Platform: macOS
Application: Arc Browser
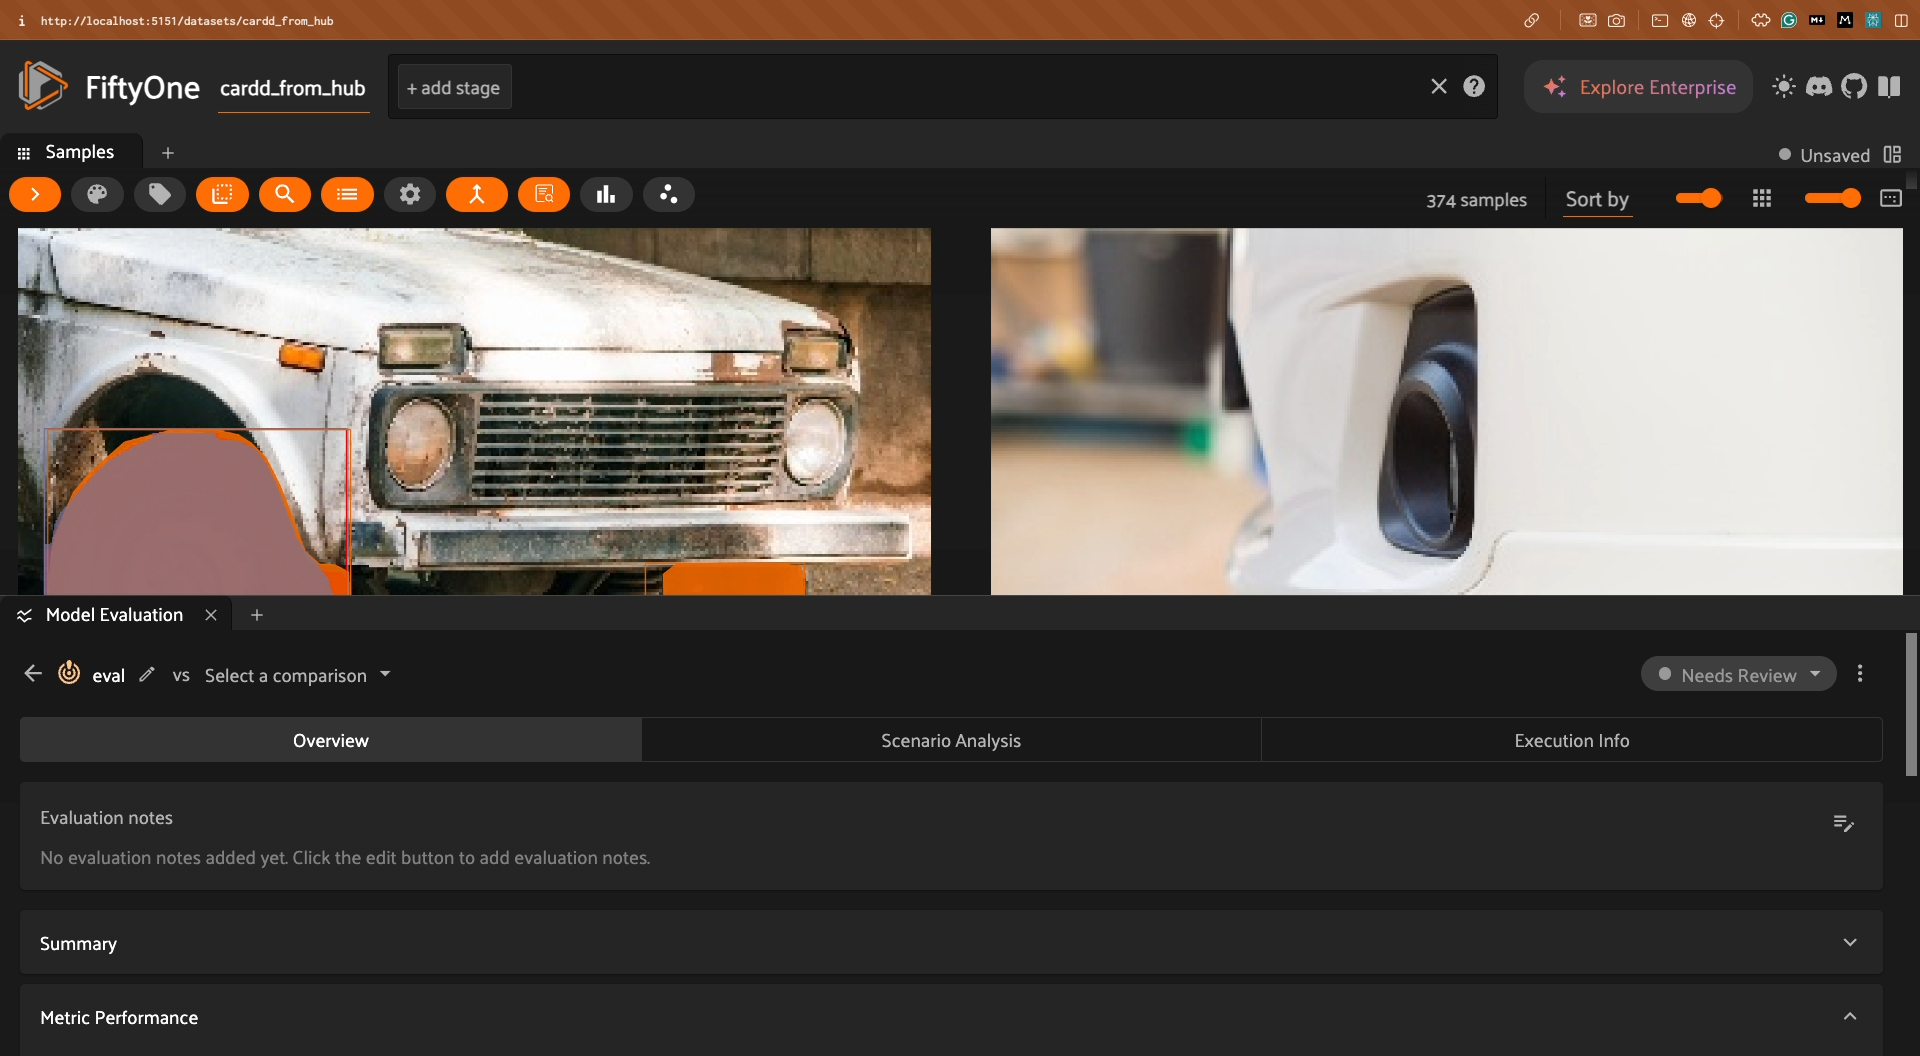
task_description: Open review status menu
action_type: click
element_info: Menu Item
steps_since_start: 1